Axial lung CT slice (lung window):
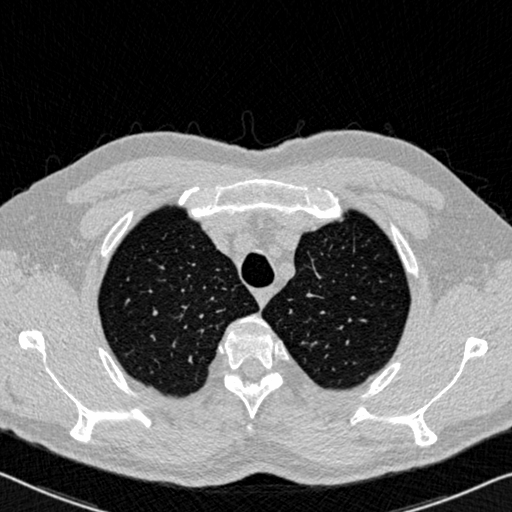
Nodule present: no